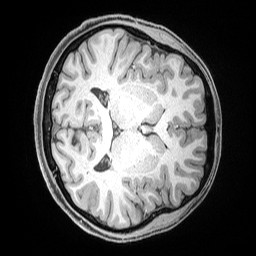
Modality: T1w
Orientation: axial
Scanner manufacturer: siemens
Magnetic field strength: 3 T
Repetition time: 2.53 s
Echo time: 0.00169 s